Question: I am trying to add padding to the container of a UICollectionView. I would like it to appear as such that there is a 10pt padding all around. So in the example screen, there is a 10pt padding on the bottom from:
'''
layout.minimumInteritemSpacing = layout.minimumLineSpacing = 10;
'''
I am using a UICollectionViewFlowLayout to layout the cells. I have also tried a "trick" where I add a 10pt view on top, but the content doesn't appear to scroll through the view since they are separate.
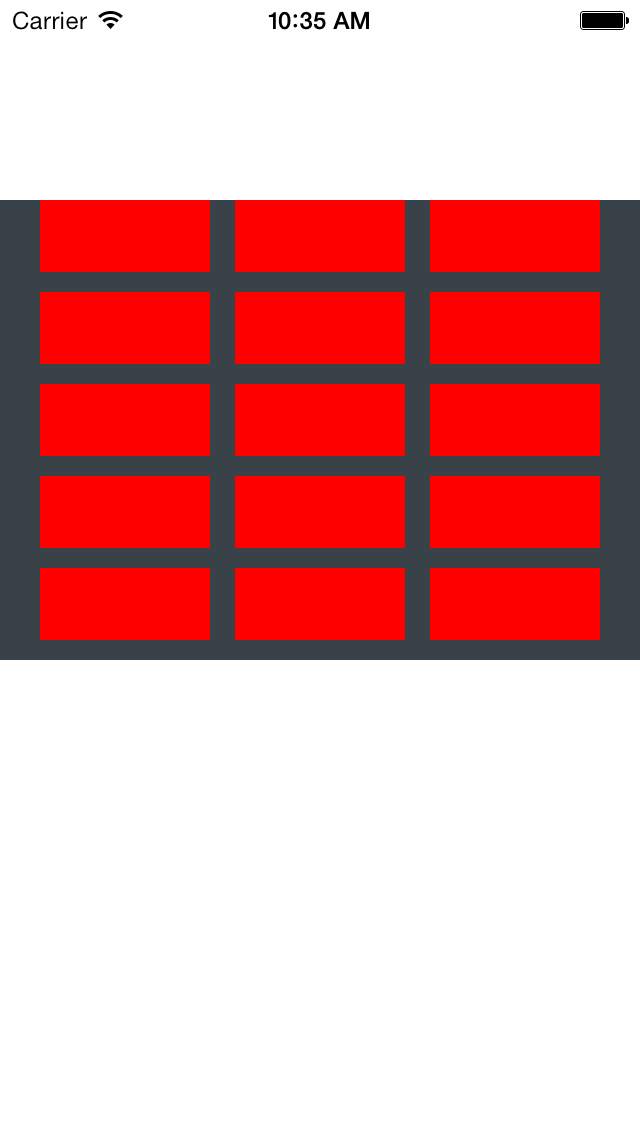
Answer: Please try to put following code inside 'viewDidLoad()':
'''
collectionView!.contentInset = UIEdgeInsets(top: 10, left: 10, bottom: 10, right: 10)
'''
This will add padding to every side of the collectionView.
---
PS: I know the question is here for a while but it might help somebody ;)